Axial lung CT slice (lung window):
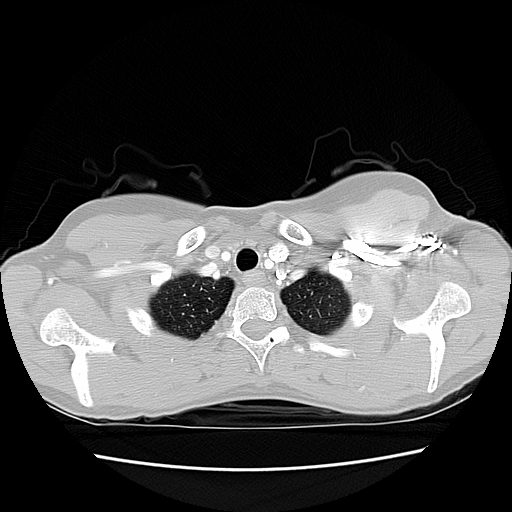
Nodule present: no